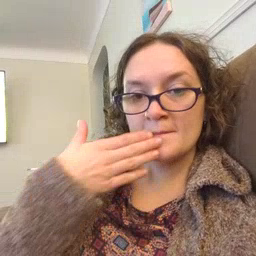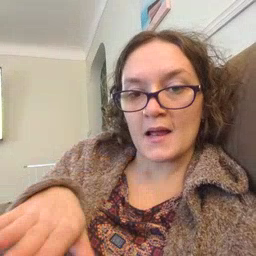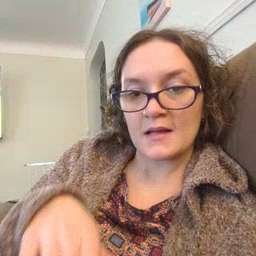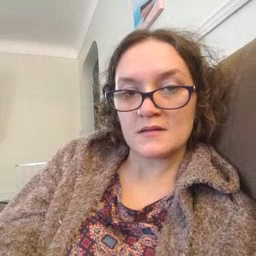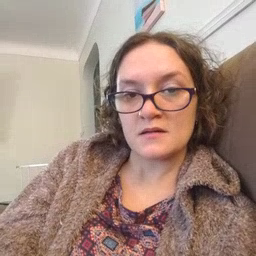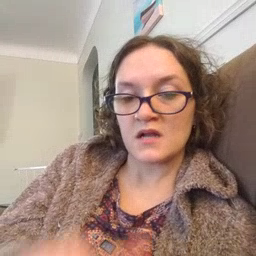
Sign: bad